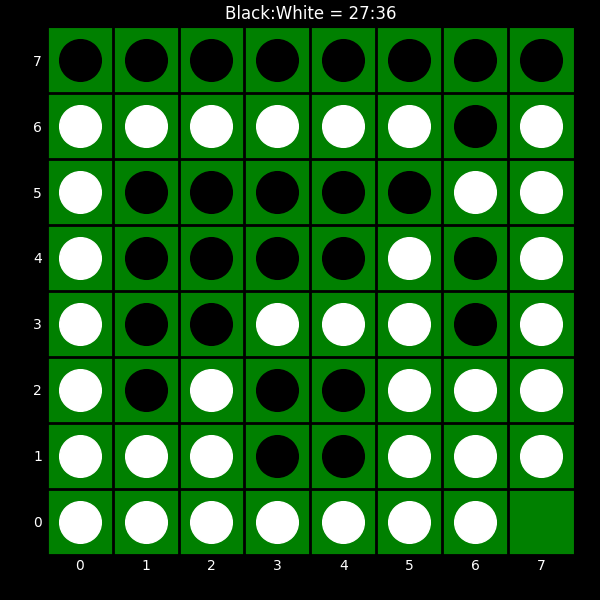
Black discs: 27
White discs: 36